Question: In the following screenshot, you can see city rows repeating 3 time ang with different values so I need to merge 3 cities into one ang, its value should be its average value.

Thanks
sai kumar
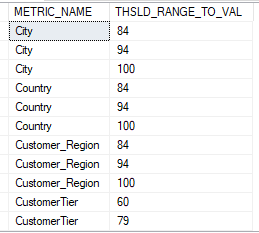
Answer: Just do this:
'''
SELECT [Metric_Name]
,AVG(THSLD_RANGE_TO_VAL)
FROM [mytable]
GROUP BY [Metric_Name];
'''